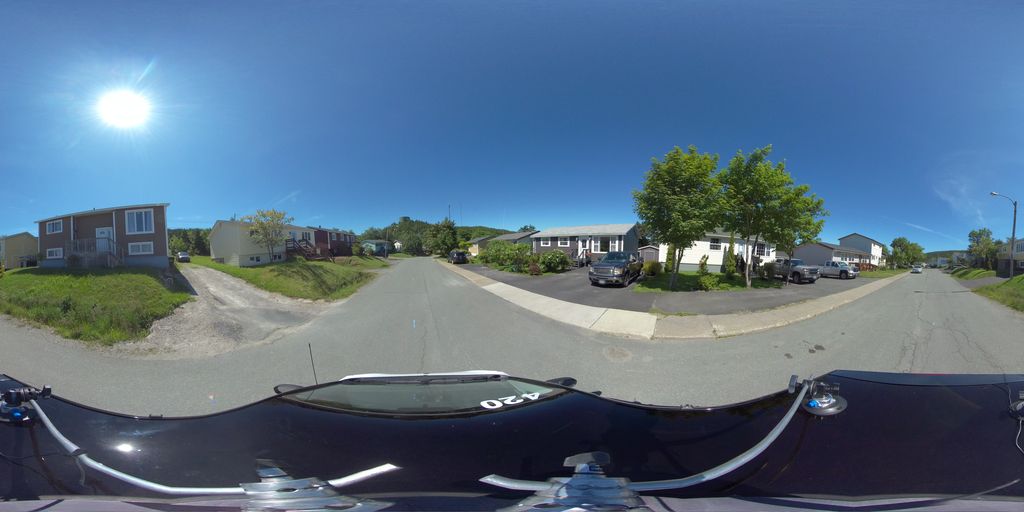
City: st_johns